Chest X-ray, AP view. Patient: 19 years old, sex F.
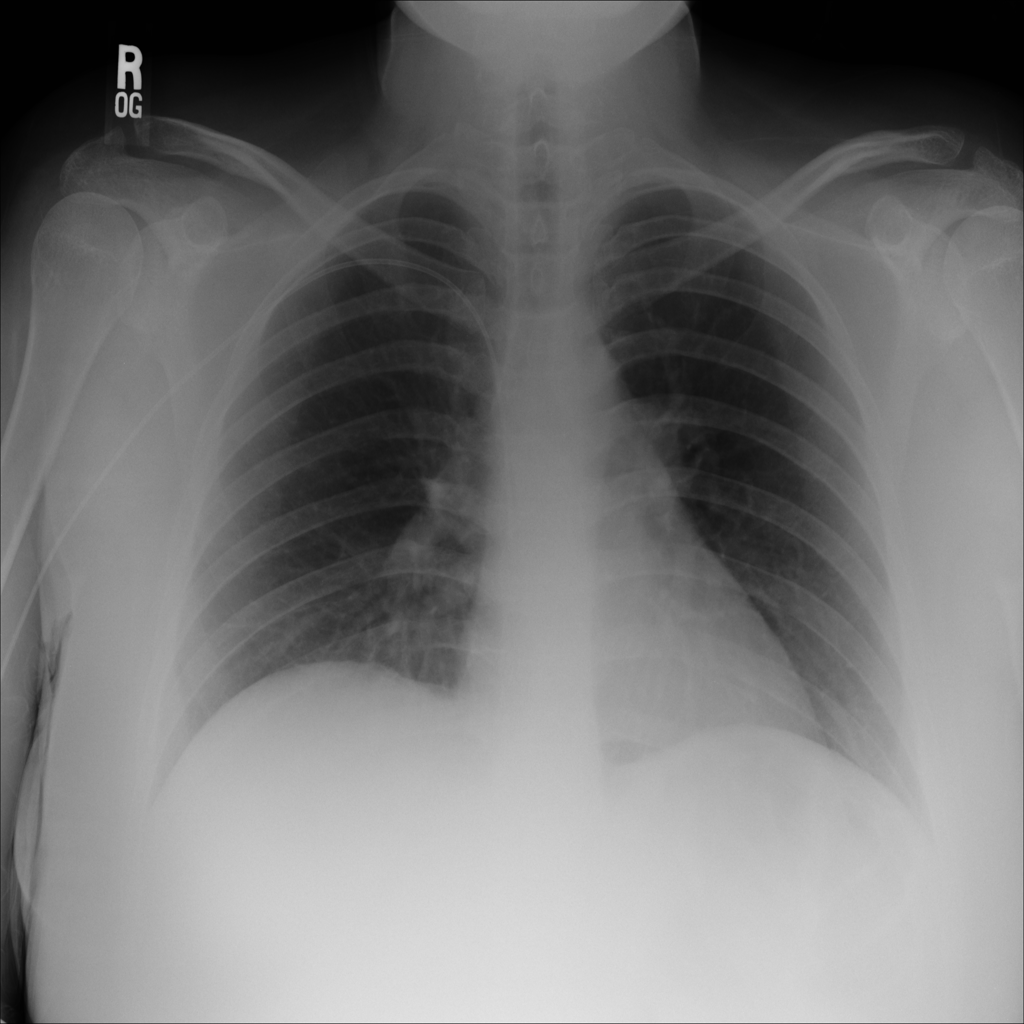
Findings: No Finding